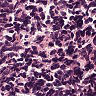
Metastatic tissue present: no